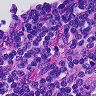
Metastatic tissue present: no